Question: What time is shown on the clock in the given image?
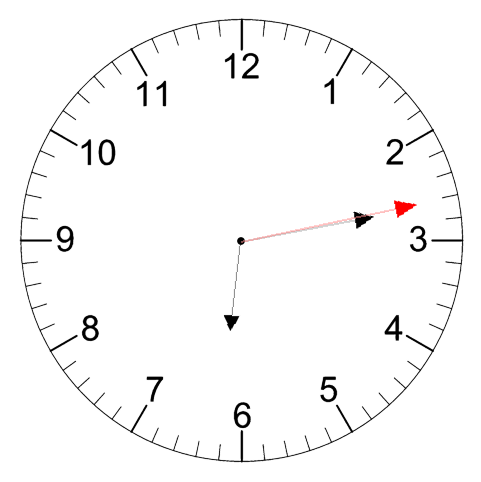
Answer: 06:13:13